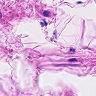
Metastatic tissue present: no